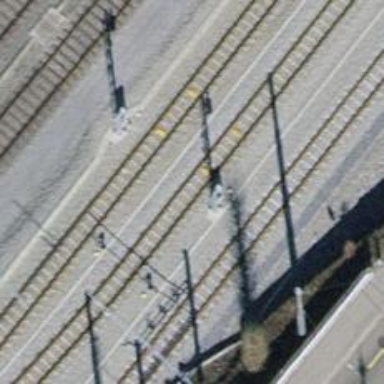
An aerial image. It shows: Railway signal.